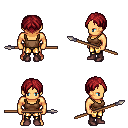
a pixel art fantasy rpg character, male body template, human, tanned skin, brown pirate shirt, gold greaves, brunette parted hairstyle, maroon shoes, spear, four views (front, back, left, right), 2x2 character sprite sheet, small pixel art, hard edges, no anti-aliasing